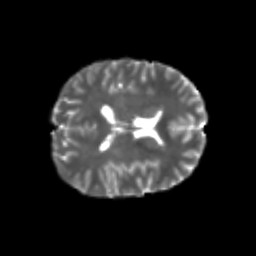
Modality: T2w
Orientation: axial
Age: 20
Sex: female
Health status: healthy
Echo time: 0.074 s